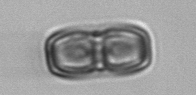
Label: Ephemera